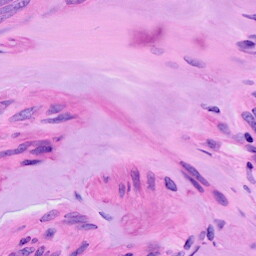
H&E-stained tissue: Ovarian